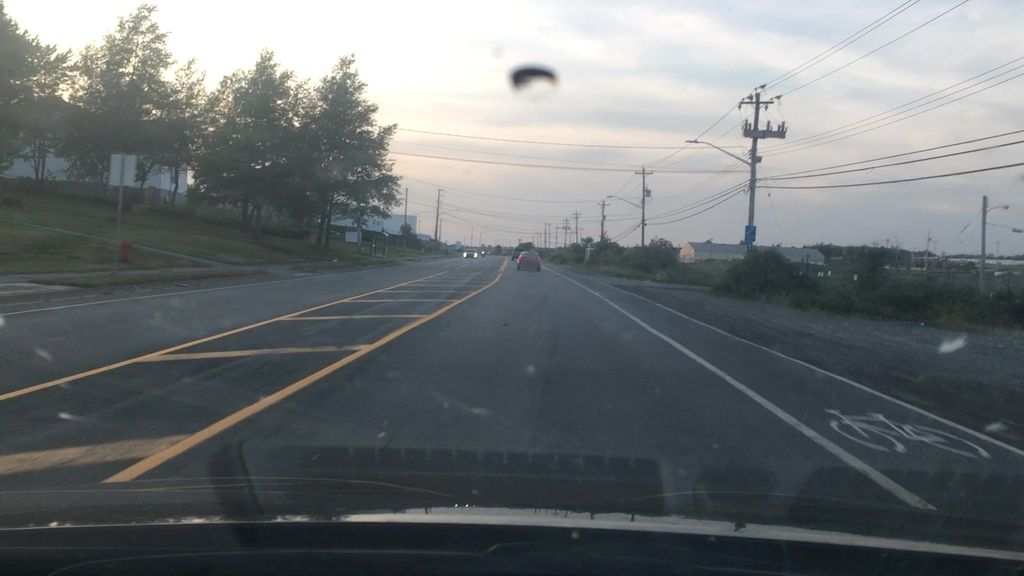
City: halifax